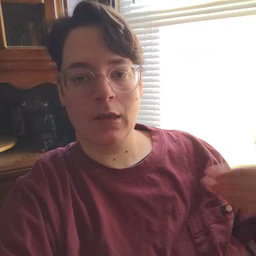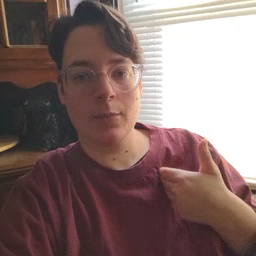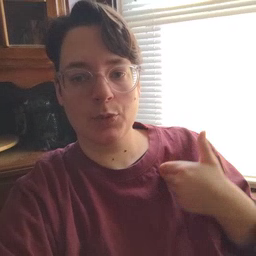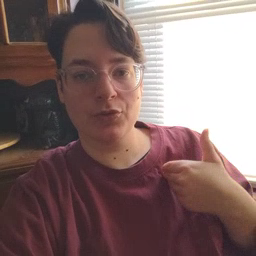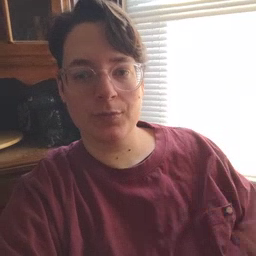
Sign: animal